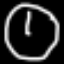
Label: clock